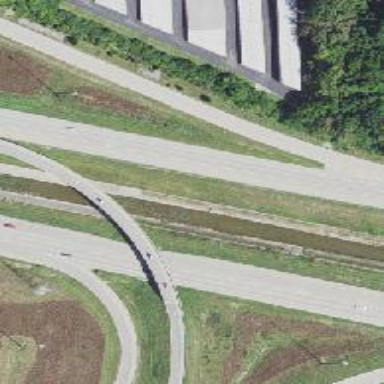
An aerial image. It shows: Bent on bridge.